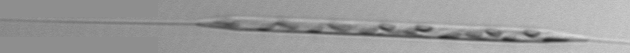
Label: Rhizosolenia